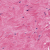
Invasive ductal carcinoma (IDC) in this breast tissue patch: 0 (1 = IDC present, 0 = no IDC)